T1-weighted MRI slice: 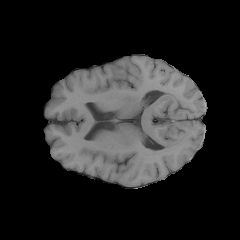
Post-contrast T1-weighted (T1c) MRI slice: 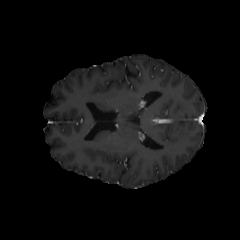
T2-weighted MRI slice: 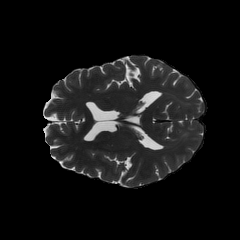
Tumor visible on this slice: no